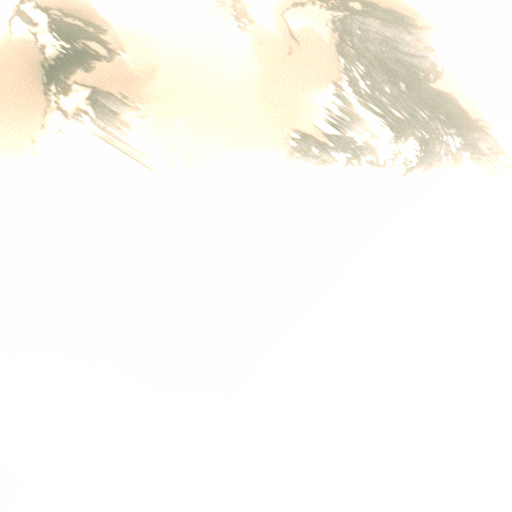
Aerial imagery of mountain in Alaska named Dome Peak containing only unknown